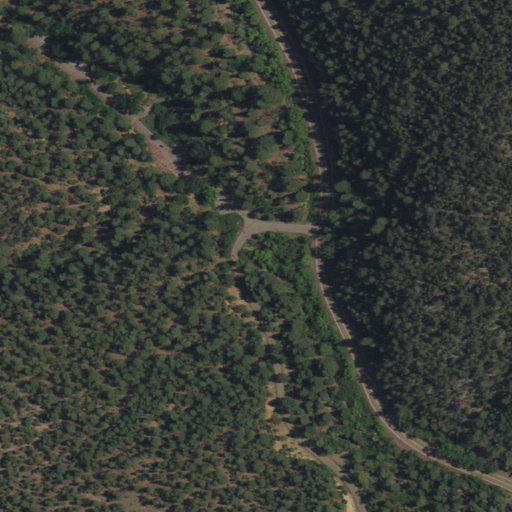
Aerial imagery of valley in New Mexico named Sulphur Canyon containing evergreen forest and open development